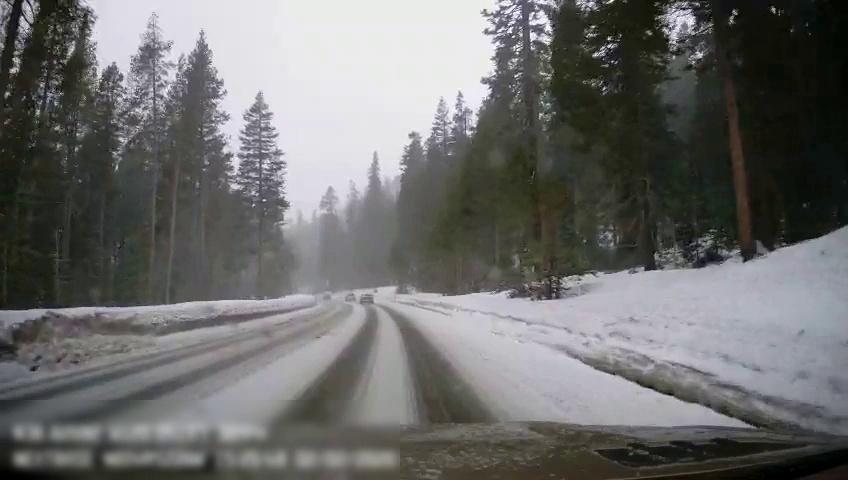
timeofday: Day
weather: Snowy
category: Drivable Space